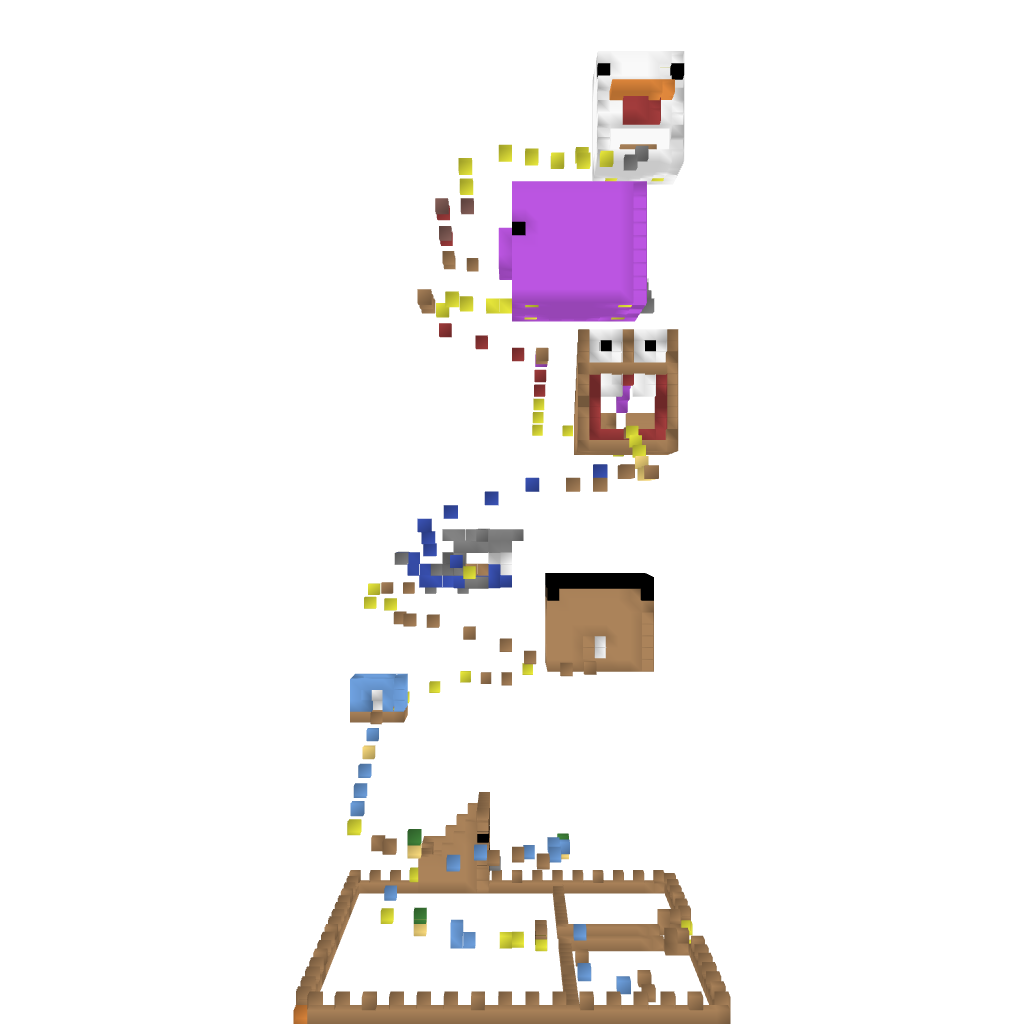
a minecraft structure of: Parkour Extrem good quality